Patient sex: M
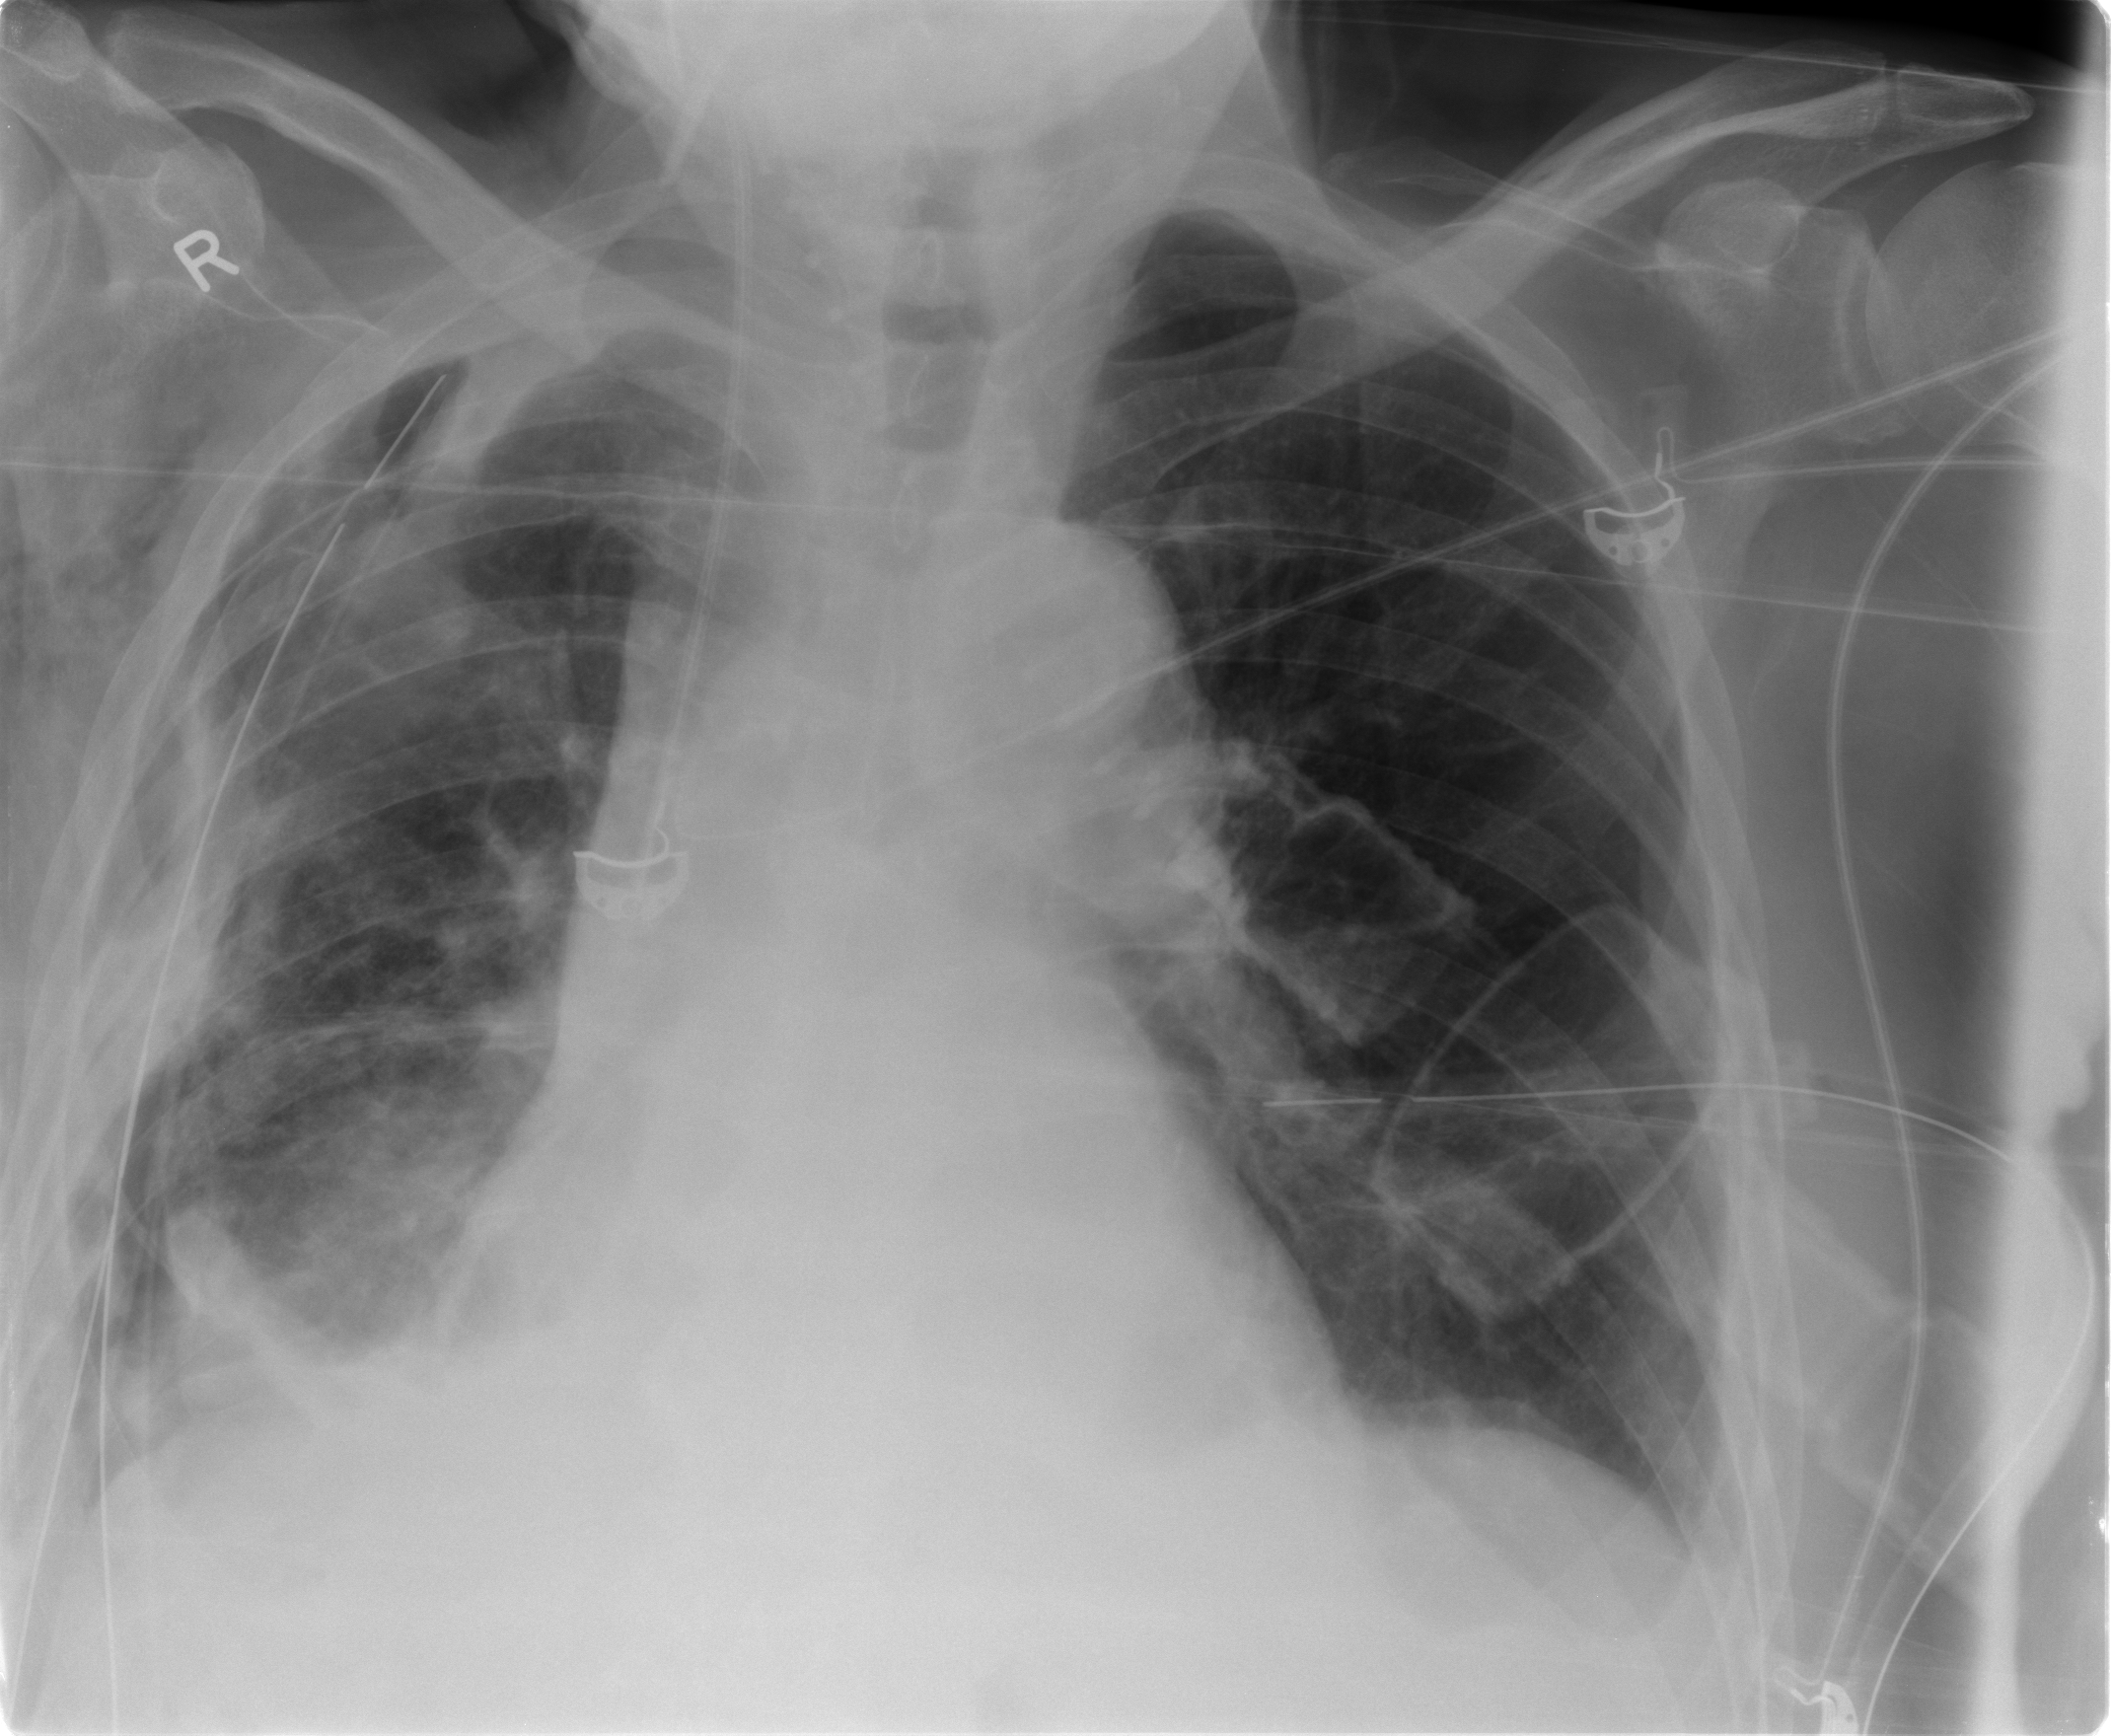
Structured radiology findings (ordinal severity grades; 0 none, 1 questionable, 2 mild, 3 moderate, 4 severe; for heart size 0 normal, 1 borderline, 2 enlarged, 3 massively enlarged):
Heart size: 0
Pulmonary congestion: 1
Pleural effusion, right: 2
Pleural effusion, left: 2
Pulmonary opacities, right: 2
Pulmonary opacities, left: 0
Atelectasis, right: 3
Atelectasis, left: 1